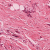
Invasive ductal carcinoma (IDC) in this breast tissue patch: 1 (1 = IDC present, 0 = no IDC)